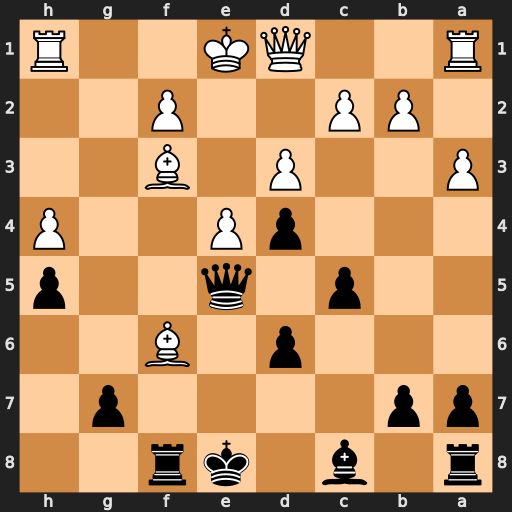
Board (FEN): r1b1kr2/pp4p1/3p1B2/2p1q2p/3pP2P/P2P1B2/1PP2P2/R2QK2R
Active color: b
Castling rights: KQq
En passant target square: -
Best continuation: Qxf6 Bxh5+ g6